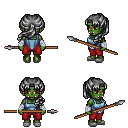
a pixel art fantasy rpg character, female body template, orc, green skin, blue vest, red pants, gray princess hairstyle, white cloth bandages, white slippers, spear, four views (front, back, left, right), 2x2 character sprite sheet, small pixel art, hard edges, no anti-aliasing